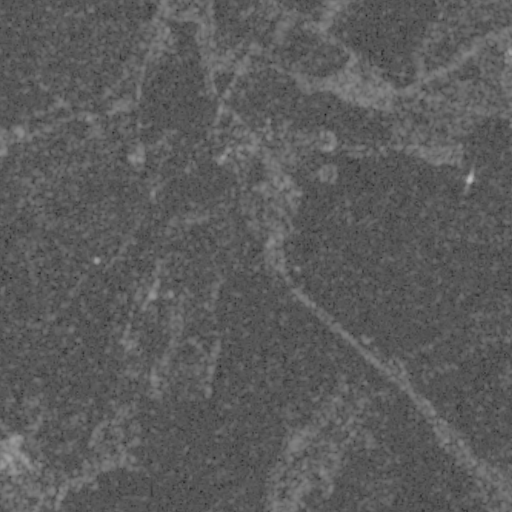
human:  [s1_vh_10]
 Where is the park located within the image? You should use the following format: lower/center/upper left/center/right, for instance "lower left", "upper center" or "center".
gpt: The park is located in the upper center of the image.
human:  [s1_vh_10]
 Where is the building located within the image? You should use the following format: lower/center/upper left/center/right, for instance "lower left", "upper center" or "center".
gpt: There is no building in the image.

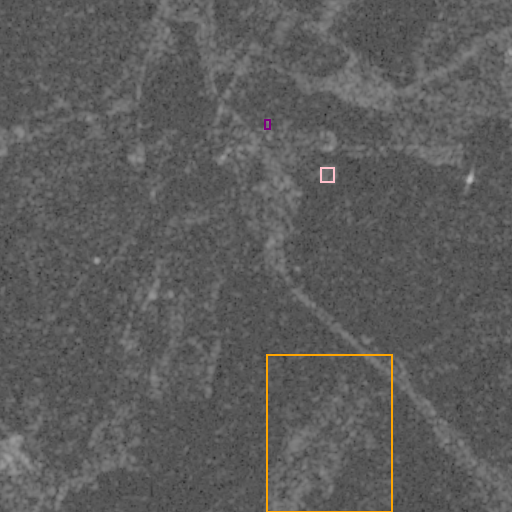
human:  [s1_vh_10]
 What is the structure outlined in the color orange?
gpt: The structure outlined in orange is a crop field.
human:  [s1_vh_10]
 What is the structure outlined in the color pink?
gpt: The structure outlined in pink is a park.
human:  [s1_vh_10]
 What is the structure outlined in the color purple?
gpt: The structure outlined in purple is a building.
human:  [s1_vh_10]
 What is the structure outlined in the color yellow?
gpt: There is no yellow outline.